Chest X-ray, AP view. Patient: 60 years old, sex M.
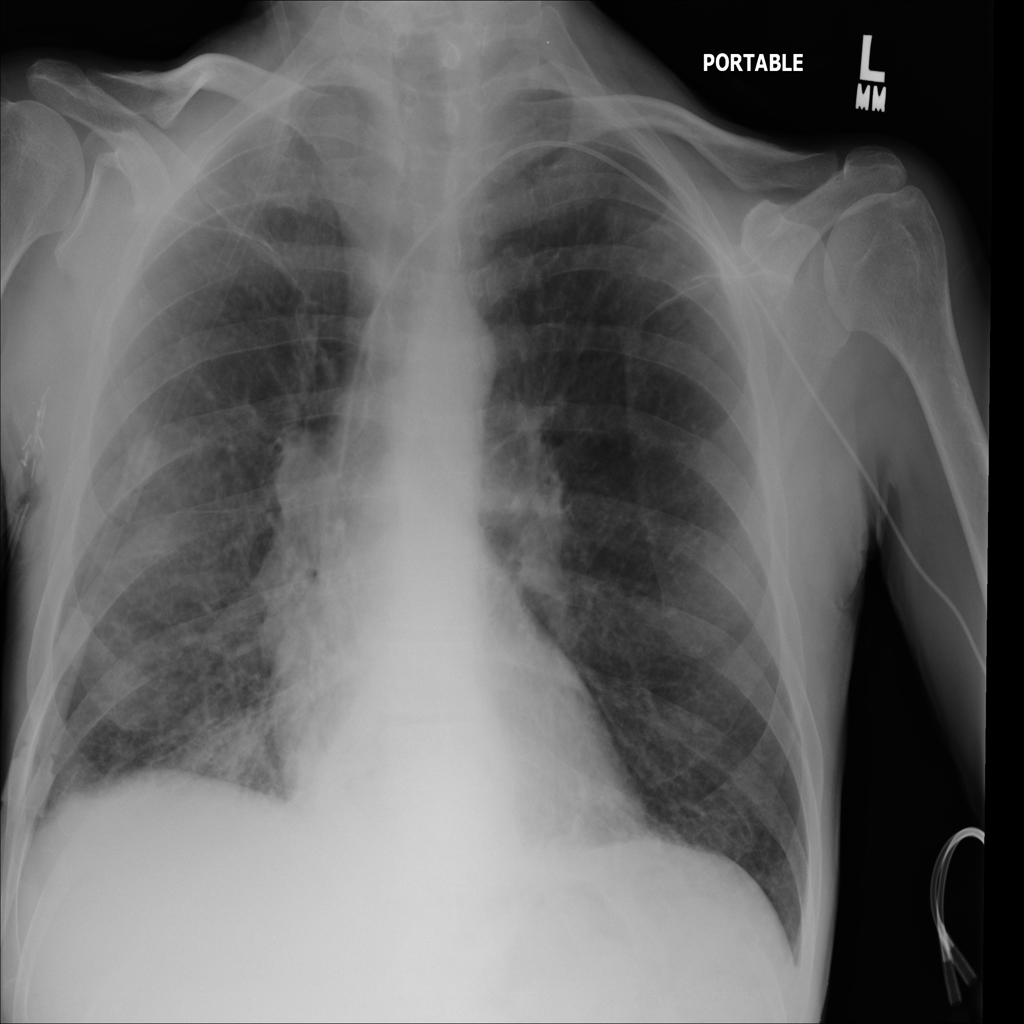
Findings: Infiltration